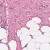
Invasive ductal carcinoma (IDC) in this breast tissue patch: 0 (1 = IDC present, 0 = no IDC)